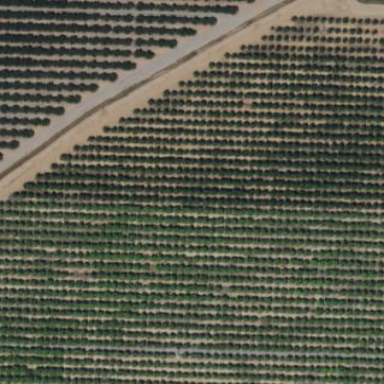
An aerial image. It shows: Orchard filled with plum trees.